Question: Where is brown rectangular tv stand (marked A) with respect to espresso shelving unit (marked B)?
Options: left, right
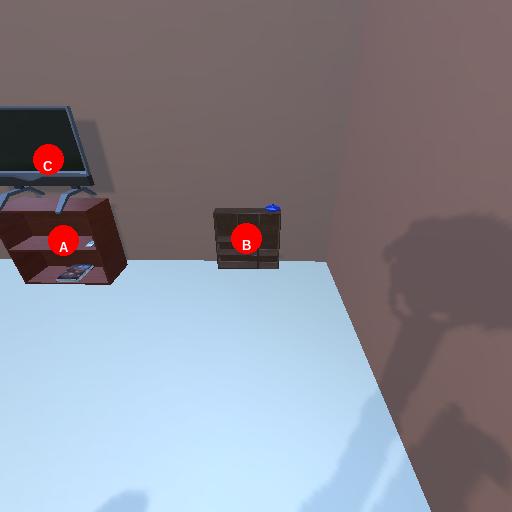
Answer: left